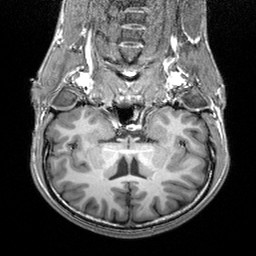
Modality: T1w
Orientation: sagittal